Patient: sex M, age 47
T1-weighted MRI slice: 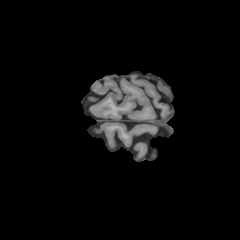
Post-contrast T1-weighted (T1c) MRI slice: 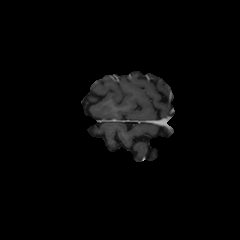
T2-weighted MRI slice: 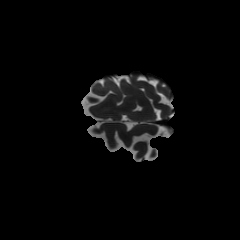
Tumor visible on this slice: no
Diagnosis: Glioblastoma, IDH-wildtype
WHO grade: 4